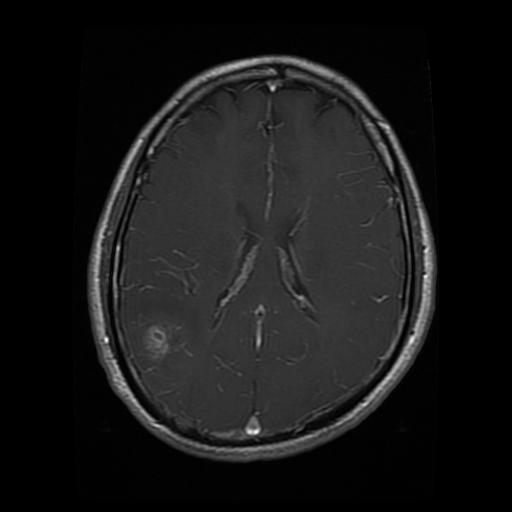
Label: glioma